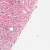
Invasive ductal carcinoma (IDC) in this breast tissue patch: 1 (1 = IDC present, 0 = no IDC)